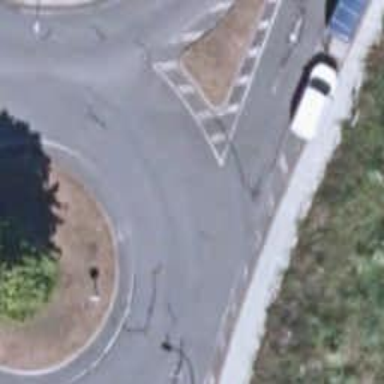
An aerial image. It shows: Roundabout on residential road.